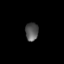
Tissue: lung
Cell type: Epithelial cells
Senescence score: 0.5819
Nuclear area (px): 231
Mean DAPI intensity: 85.714